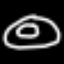
Label: donut